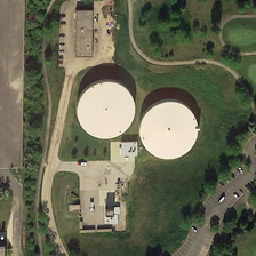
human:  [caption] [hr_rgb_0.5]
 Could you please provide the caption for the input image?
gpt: The two barrels are surrounded by green trees and grass.

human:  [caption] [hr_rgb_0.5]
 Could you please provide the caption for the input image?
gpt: The two reservoirs are surrounded by green trees and lawns.

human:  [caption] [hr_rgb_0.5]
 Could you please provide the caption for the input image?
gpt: The two reservoirs are surrounded by green trees and lush grasslands.

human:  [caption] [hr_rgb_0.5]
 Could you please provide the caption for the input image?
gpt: Both reservoirs are surrounded by green trees and grasslands.

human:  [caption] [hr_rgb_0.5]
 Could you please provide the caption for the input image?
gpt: The two containers are surrounded by green trees and grass.